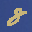
Label: 8